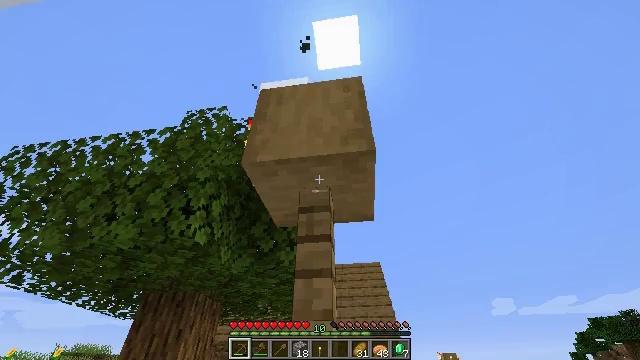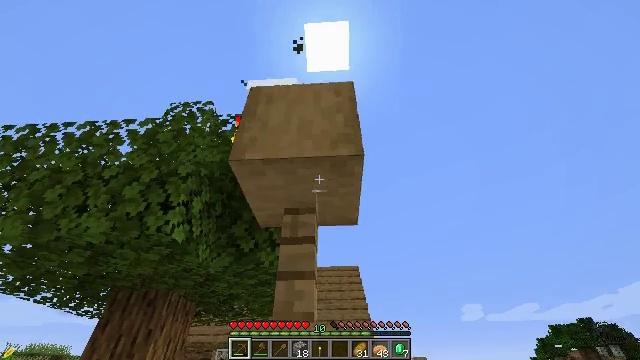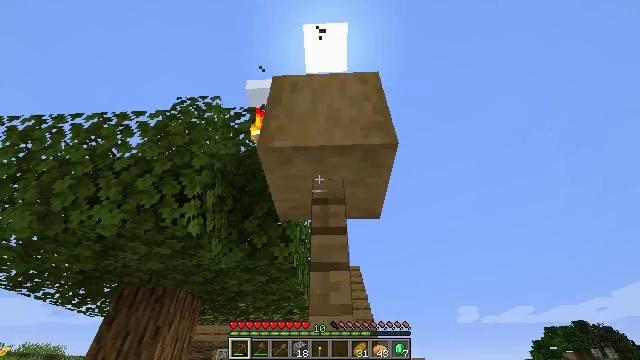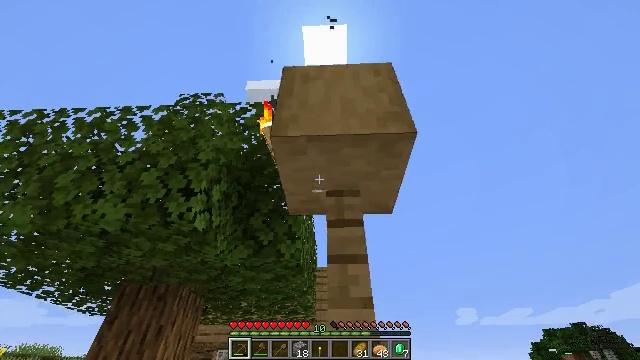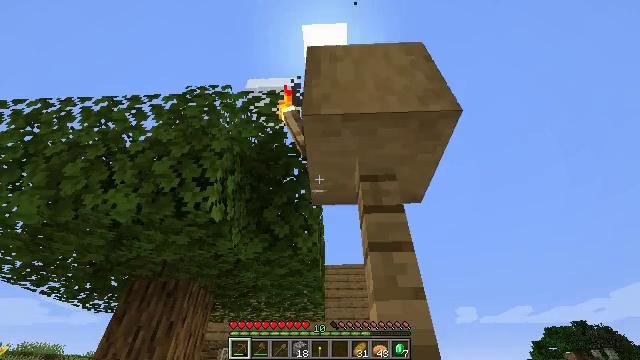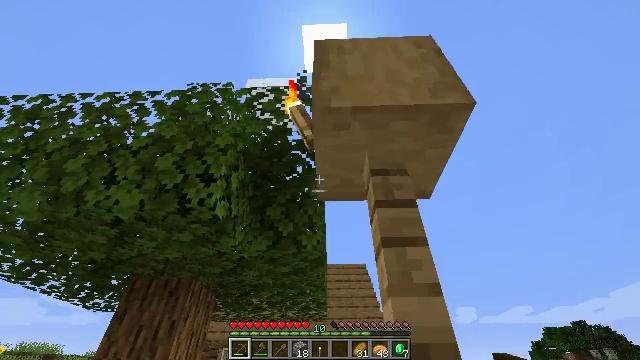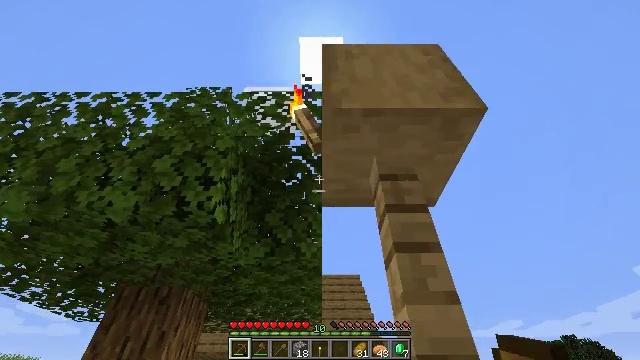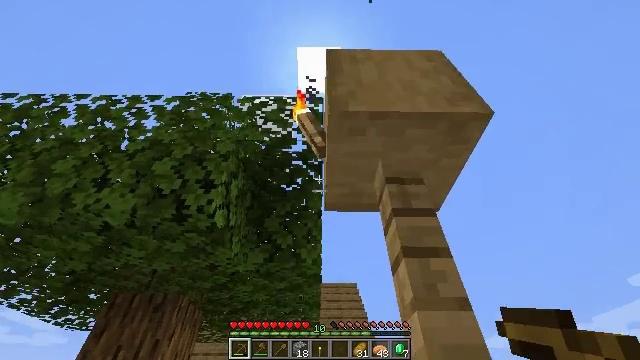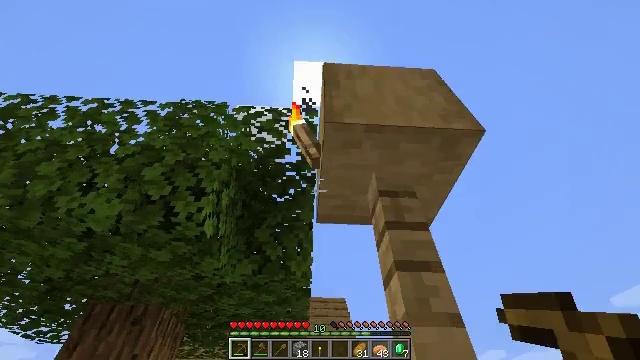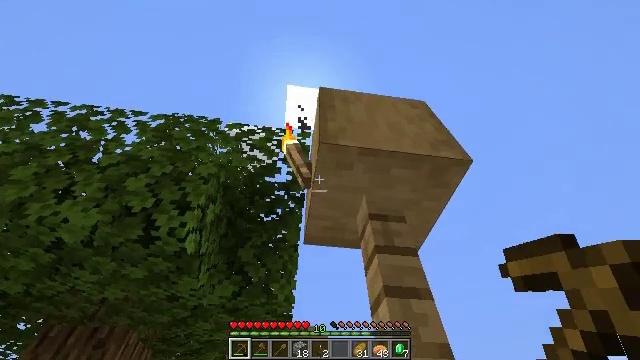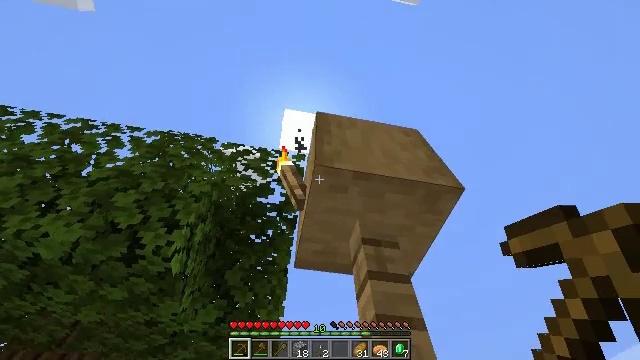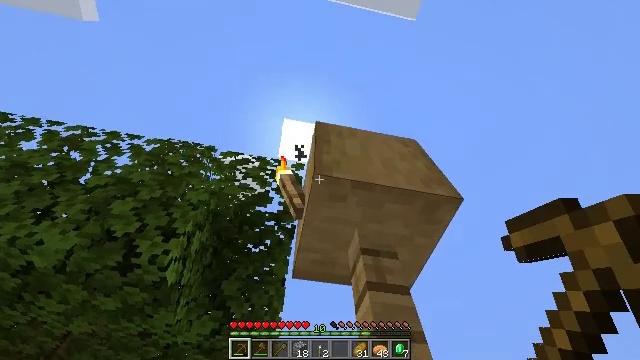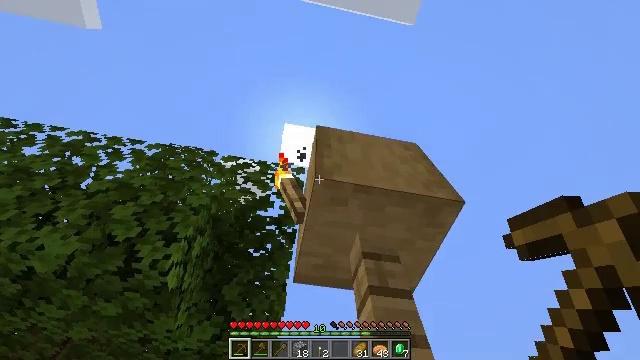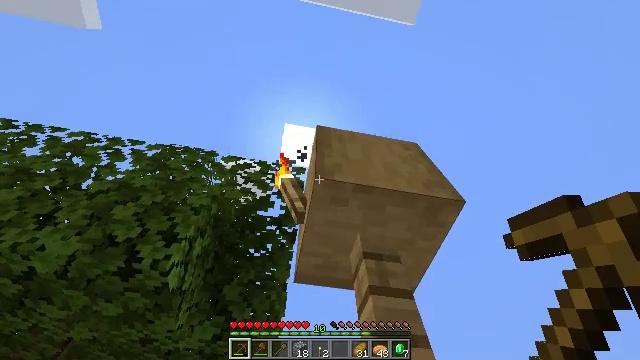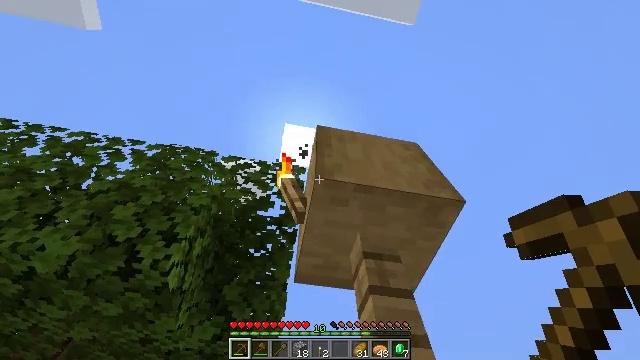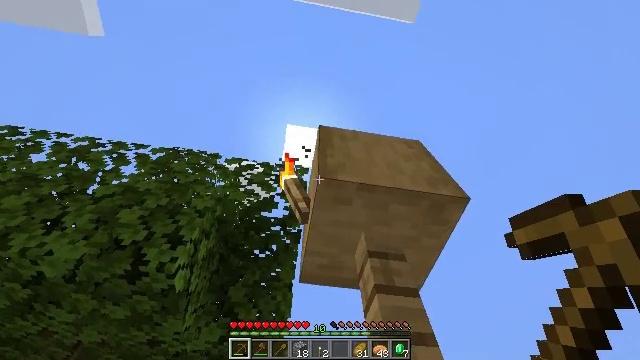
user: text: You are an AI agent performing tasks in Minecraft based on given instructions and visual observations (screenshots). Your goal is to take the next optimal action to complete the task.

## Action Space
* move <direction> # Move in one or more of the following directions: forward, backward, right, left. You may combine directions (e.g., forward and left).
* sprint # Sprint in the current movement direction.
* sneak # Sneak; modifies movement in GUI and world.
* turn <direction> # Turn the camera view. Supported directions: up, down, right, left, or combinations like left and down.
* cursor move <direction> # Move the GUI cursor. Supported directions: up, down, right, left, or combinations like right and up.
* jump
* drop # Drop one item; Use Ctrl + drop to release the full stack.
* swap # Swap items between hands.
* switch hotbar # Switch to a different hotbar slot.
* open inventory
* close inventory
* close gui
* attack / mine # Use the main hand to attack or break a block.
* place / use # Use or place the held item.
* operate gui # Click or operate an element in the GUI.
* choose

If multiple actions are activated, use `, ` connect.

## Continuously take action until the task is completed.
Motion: motion action
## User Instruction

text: Take down the wall torch for reuse.
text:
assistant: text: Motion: move forward and move left, turn right
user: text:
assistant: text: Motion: move forward and move left
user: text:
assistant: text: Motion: move forward and move left
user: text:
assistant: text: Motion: move forward and move left
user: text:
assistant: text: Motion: no_op
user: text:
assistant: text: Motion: turn right and up
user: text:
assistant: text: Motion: turn right and up
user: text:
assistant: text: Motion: turn right and up
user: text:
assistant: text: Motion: turn right and up
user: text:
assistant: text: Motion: turn right and up
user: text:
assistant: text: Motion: turn up
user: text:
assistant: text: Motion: no_op
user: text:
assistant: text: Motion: no_op
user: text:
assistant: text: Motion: no_op
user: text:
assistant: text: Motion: turn left
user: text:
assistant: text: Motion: turn left
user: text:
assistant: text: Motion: turn left
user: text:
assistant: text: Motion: no_op
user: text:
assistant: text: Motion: attack / mine
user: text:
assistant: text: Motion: attack / mine
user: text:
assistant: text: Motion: attack / mine
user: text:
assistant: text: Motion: turn down, attack / mine
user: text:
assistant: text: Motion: no_op
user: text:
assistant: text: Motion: no_op